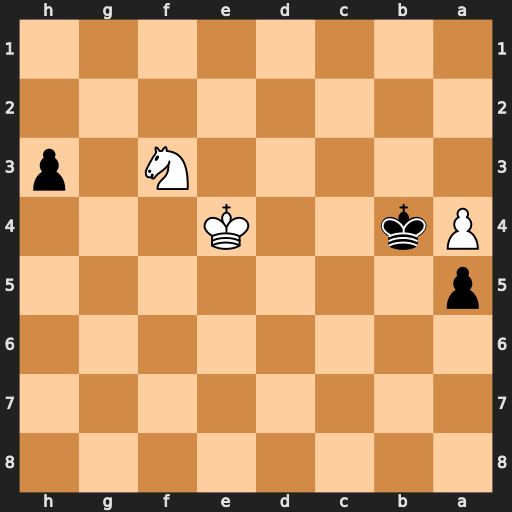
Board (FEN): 8/8/8/p7/Pk2K3/5N1p/8/8
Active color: b
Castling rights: -
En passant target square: -
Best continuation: Kxa4 Kd3 Kb3